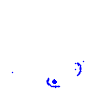
Particle: pion